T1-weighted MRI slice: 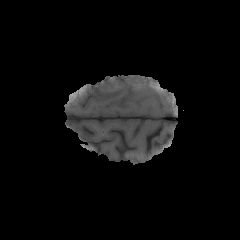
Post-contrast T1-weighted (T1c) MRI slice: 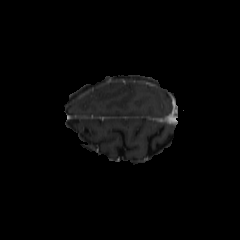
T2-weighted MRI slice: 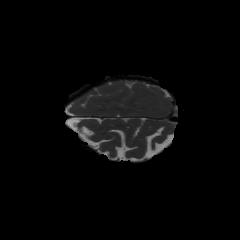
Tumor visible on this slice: no